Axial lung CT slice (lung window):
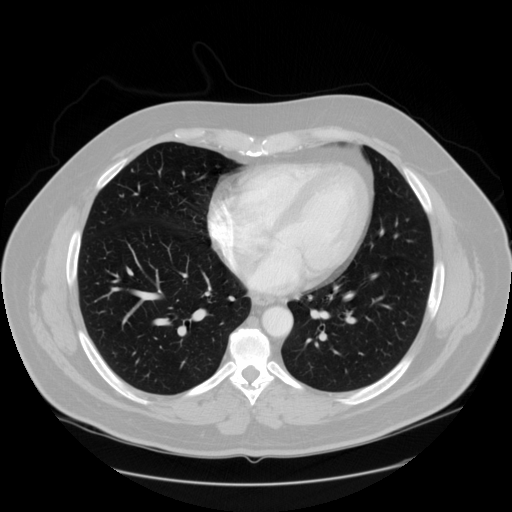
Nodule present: no